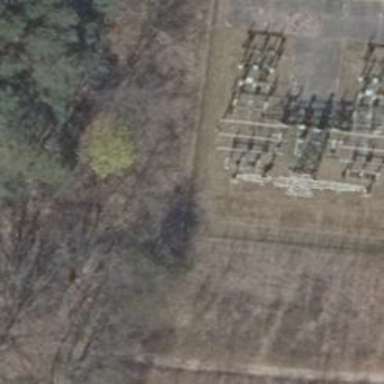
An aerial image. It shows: Three power lines with cables.